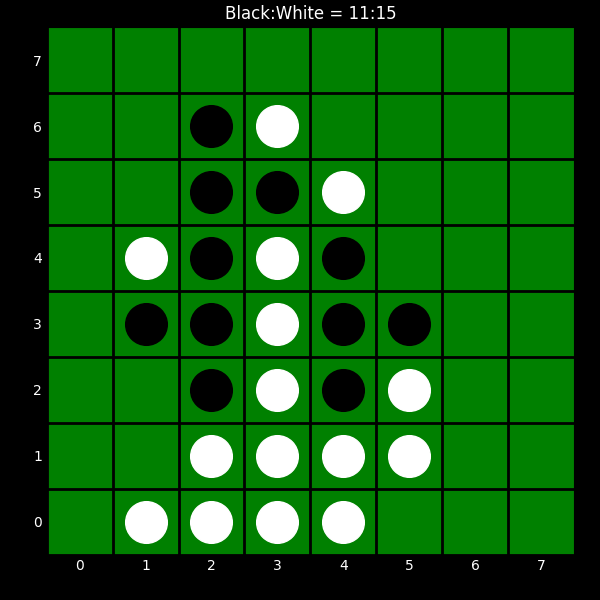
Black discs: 11
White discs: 15